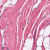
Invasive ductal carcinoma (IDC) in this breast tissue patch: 0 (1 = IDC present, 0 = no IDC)